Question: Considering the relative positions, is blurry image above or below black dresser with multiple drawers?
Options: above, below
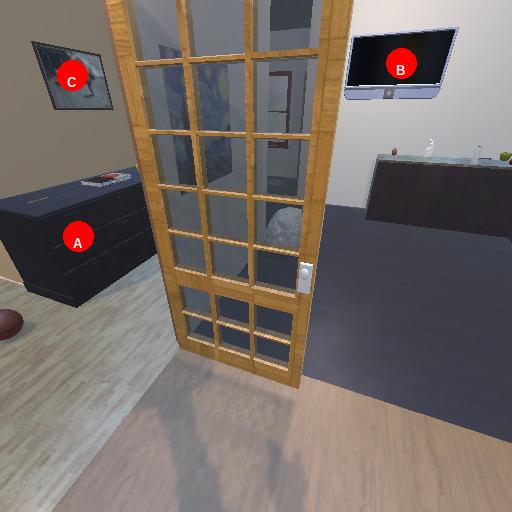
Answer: above